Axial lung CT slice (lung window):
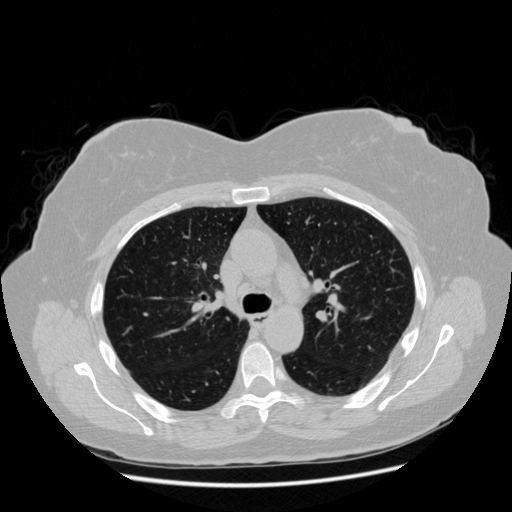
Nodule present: no